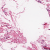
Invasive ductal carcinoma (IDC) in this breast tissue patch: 0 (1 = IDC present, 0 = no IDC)